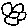
Label: flower